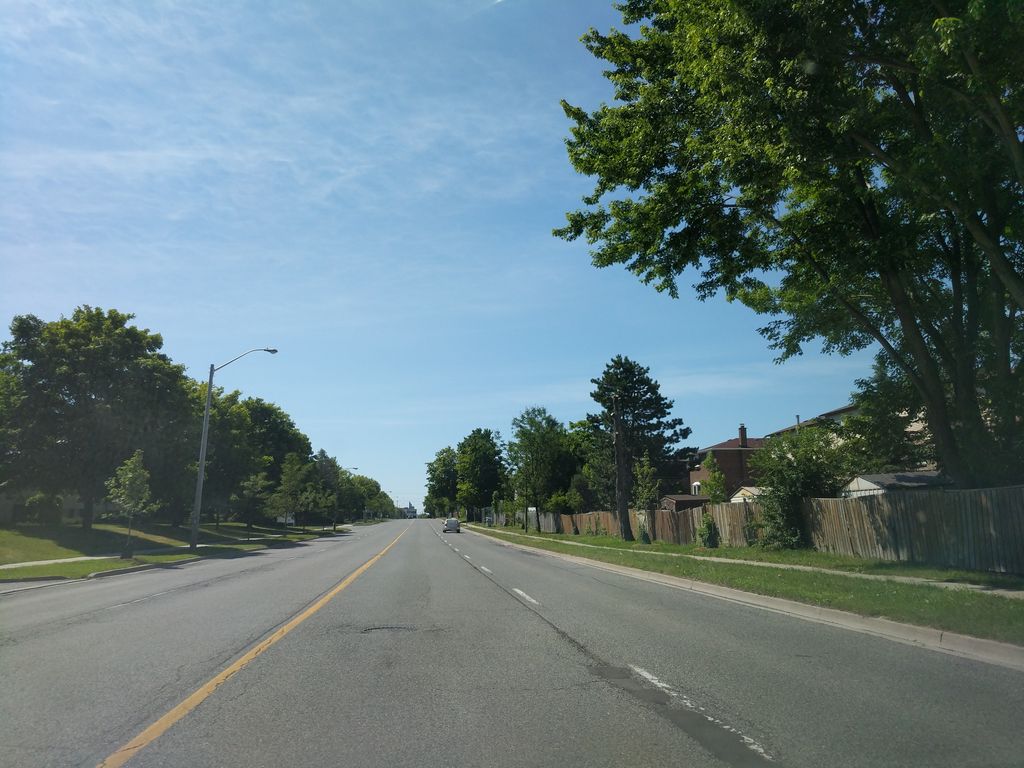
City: toronto